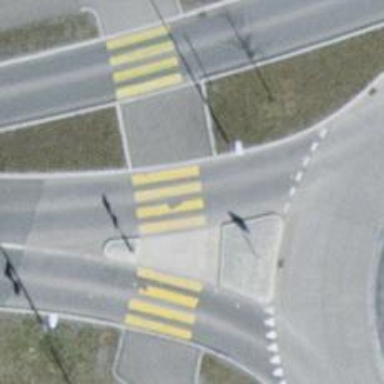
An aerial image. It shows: Uncontrolled zebra crossing with pedestrian island.